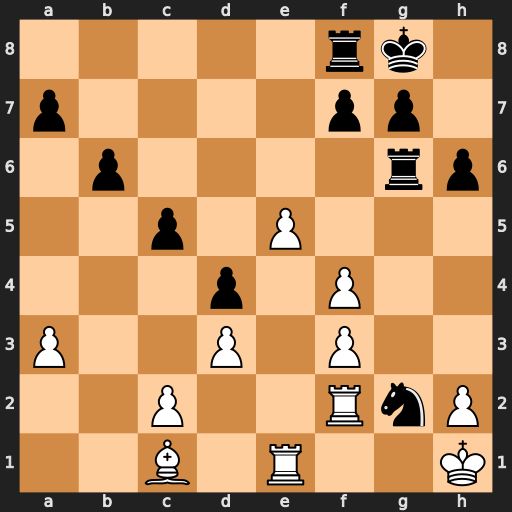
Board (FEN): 5rk1/p4pp1/1p4rp/2p1P3/3p1P2/P2P1P2/2P2RnP/2B1R2K
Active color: w
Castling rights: -
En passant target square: -
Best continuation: Rxg2 Rxg2 Kxg2